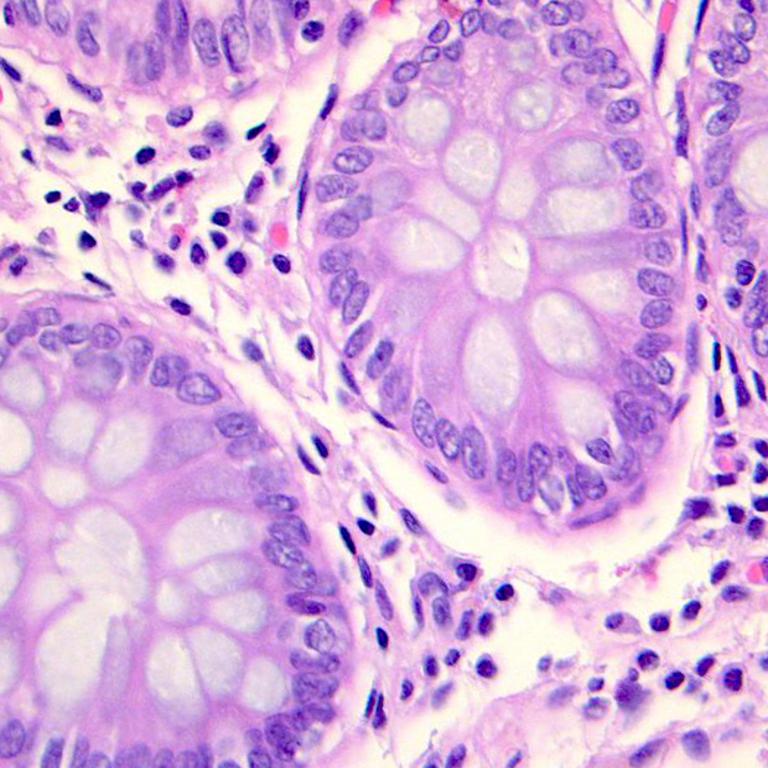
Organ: colon
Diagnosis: benign